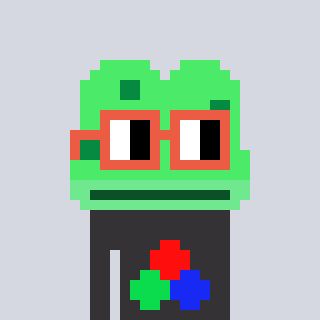
a pixel art character with square orange glasses, a frog-shaped head and a grayscale-colored body on a cool background